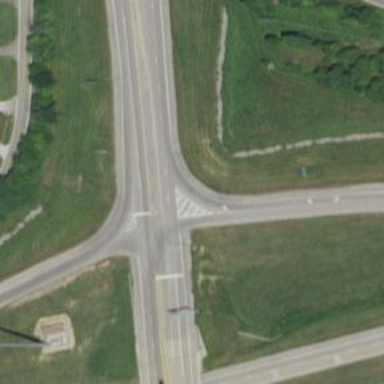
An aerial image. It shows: Road with stop sign.